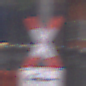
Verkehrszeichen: Andreaskreuz
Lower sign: RichtungsangabeDurchPfeile1
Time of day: MorningAfternoon
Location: Outdoor (Urban)
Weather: Overcast
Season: NotSpecified
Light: Natural